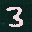
Label: 3